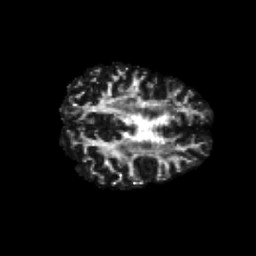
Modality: FA
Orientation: axial
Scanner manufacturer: siemens
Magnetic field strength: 3 T
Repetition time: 6.8 s
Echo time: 0.093 s